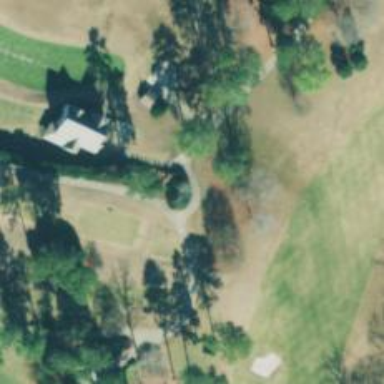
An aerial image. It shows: Path for golf carts.